Field crop: tomato
Growth stage: 2
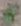
Species: solanum